Question: I am trying to 27 display random images on my website and for that I've stored the image source in my database.
'''
$query = "SELECT imgURL from my_db;";
$stmt = $con -> prepare($query);
$stmt -> execute();
$imgURL = $stmt->fetchAll();
$img_array = array();
function getImgURL($imgURL,$arr_index,&$img_array){
if(!in_array($arr_index, $img_array)){
array_push($img_array,$arr_index);
return strval($imgURL[$arr_index][0]);
} else{
getImgURL($imgURL,rand(0,94),$img_array);
}
}
for($i = 0 ; $i<=27; $i++){
echo '<img class="img-fluid" src="'.getImgURL($imgURL,rand(0,94),$img_array).'">';
}
'''
To prevent duplicacy I've created an array ($img_array) to which I will push the index of the randomly generated image and then check whether the value is already in the array or not.
The if block works fine but problem occurs in the else block as it returns "'unknown'" to the 'src' attribute.

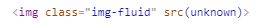
Answer: > I am trying to 27 display random images on my website
Rather than running 27 queries with additional application logic in between, why not simply shuffle in the database?
'''
select imgURL from my_db order by rand() limit 27;
'''
This sibgle query gives you random 27 records from table 'my_db', which seems to be just what you are after, without any additional code on application side. All that is left to do is fetch the results and display them in your application.